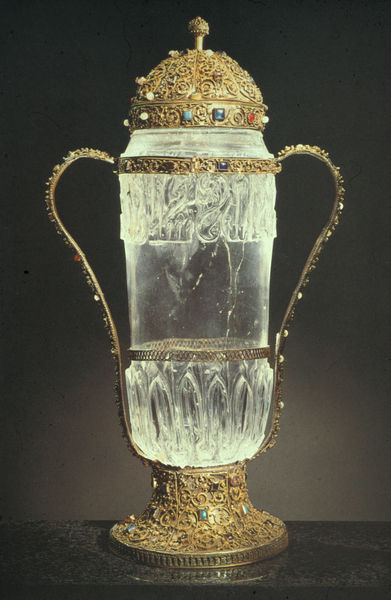
Titel: Vase aus Bergkristall (Irak?)
Künstler: unbekannt
Standort: Venedig
Institution: San Marco
Schlagwörter: blau, fuß, schatten, weiß, gelb, grün, braun, bunt, getränk, glas, hell, licht, türkis, rot, ornament, alt, getränke, trinken, silber, sockel, spitze, stein, steine, bild, schlank, gold, kelch, edelsteine, krone, perlen, amphore, henkel, krug, vase, sprung, venedig, zwei, kuppel, dekoration, symmetrie, ornamente, verzierung, metall, edel, hoch, foto, fotografie, griff, becher, deckel, gefäß, vergoldet, orient, orientalisch, kunst, gravur, photo, griffe, knauf, karaffe, kaputt, kristall, durchsichtig, riche, besetzt, edelstein, königlich, zierde, golden, pokal, dresden, prunk, teuer, ornamentik, fotographie, kristallglas, opal, grünes gewölbe, fassung, behälter, reliquie, geschliffen, zerbrochen, schatz, milchglas, wertvoll, humpen, zepter, rubin, pierre, kratzer, verziehrung, trinkgefäß, verre, bijou, bergkristall, sprünge, smaragd, halbedelsteine, materialien, gerissen, reliquiar, bleikristall, brillanten, cristall, fatimidisch, feinschliff, glasschliff, rubine, schliff, villeicht, vitre, ziselierung, kristal, gesprungen, milchig, cristal, transparent, fotogrfaie, diamant, coupe, protz, royal, or, sdelstein, précieux, précieuse, trésor